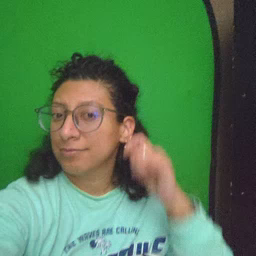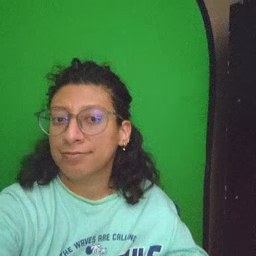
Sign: smile